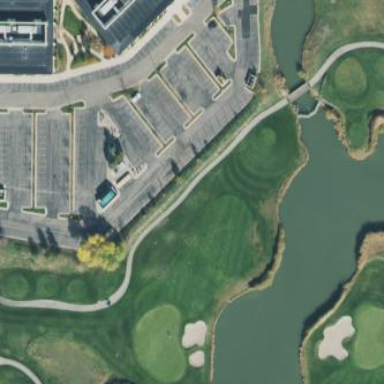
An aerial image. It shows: Grassy area designated as golf fairway.